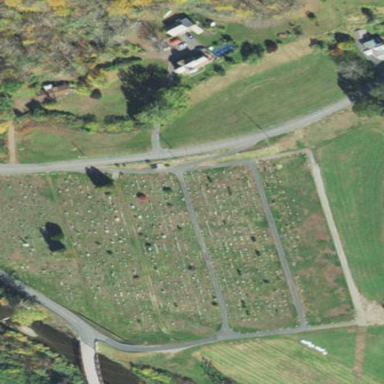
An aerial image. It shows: Cemetery with historic significance.